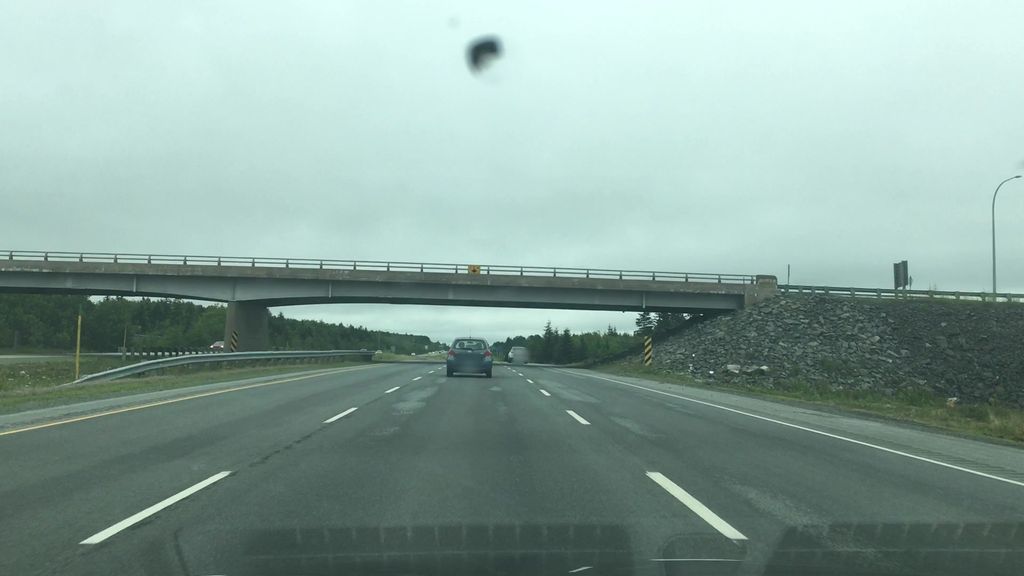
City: halifax